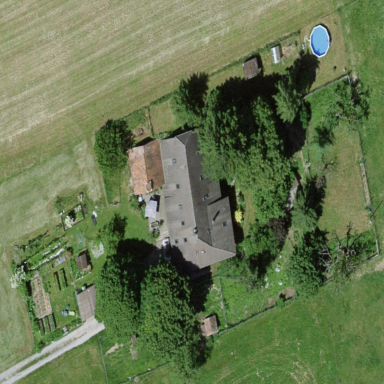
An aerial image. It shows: Farmyard area.